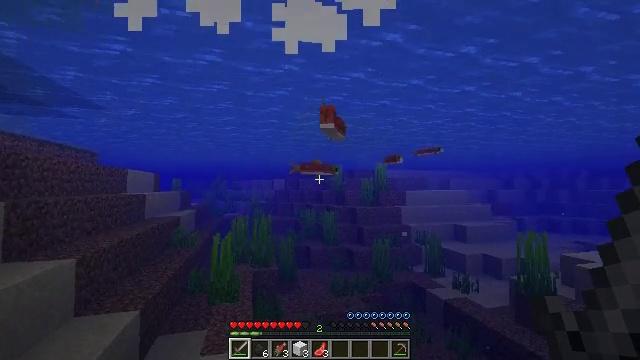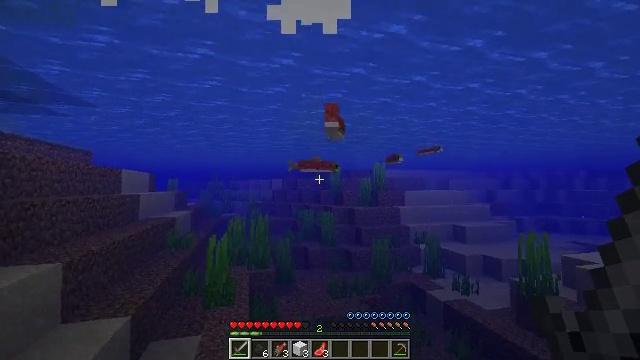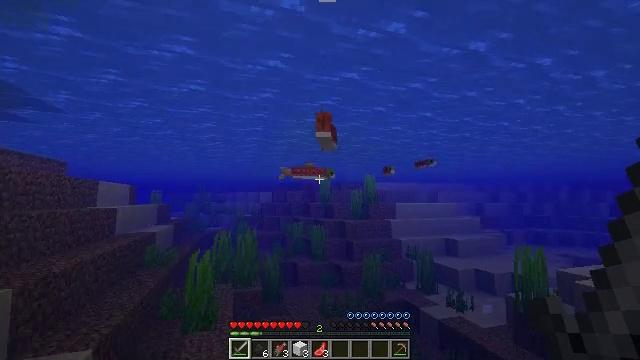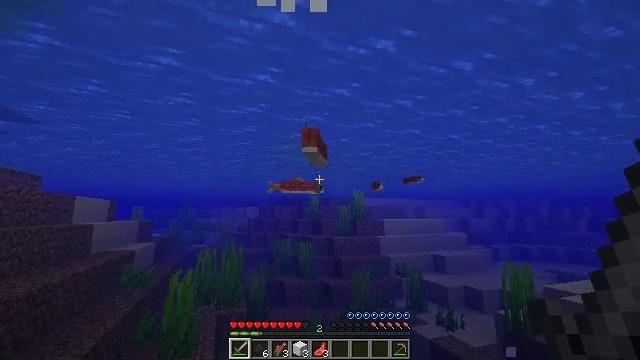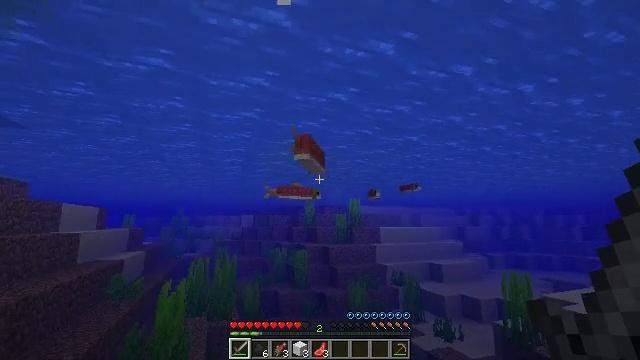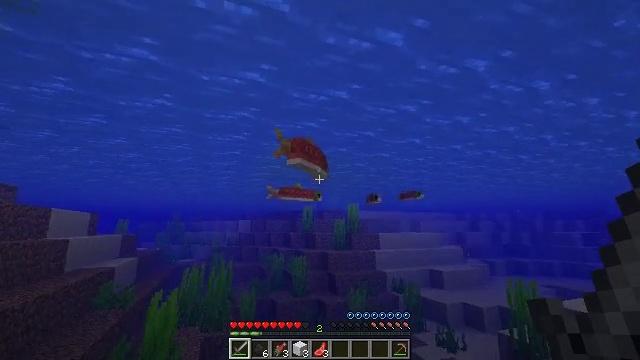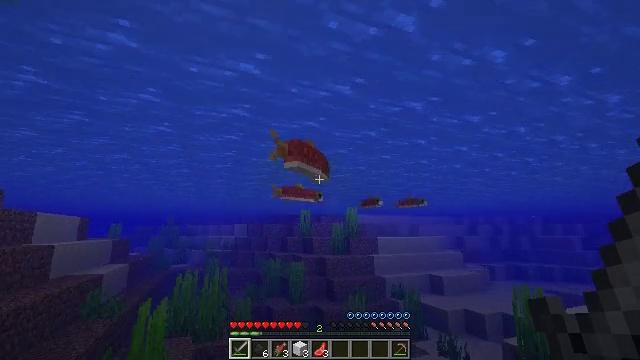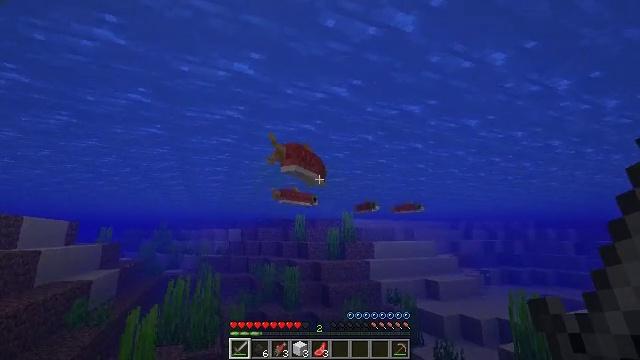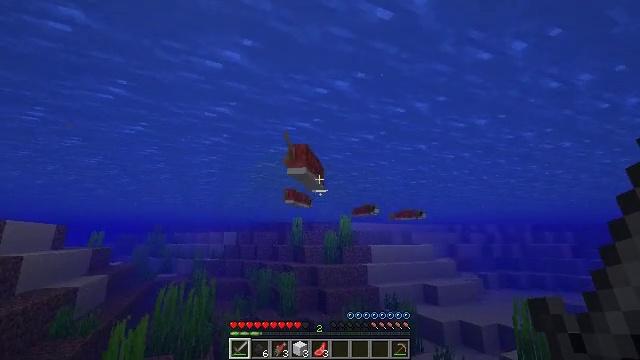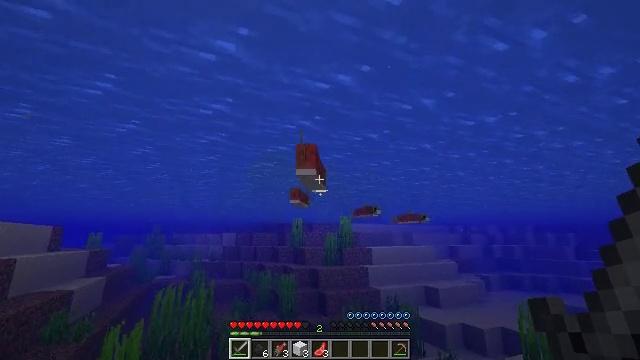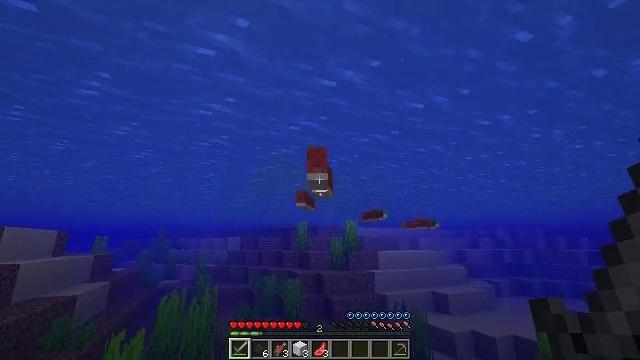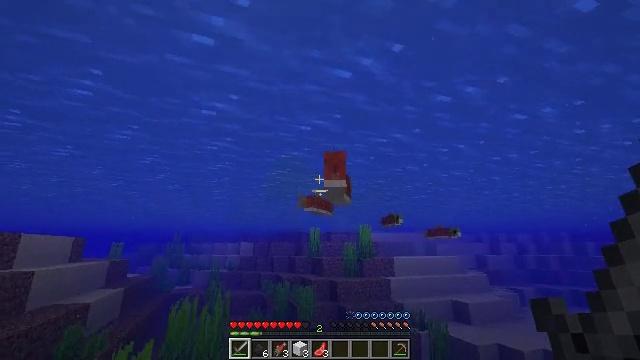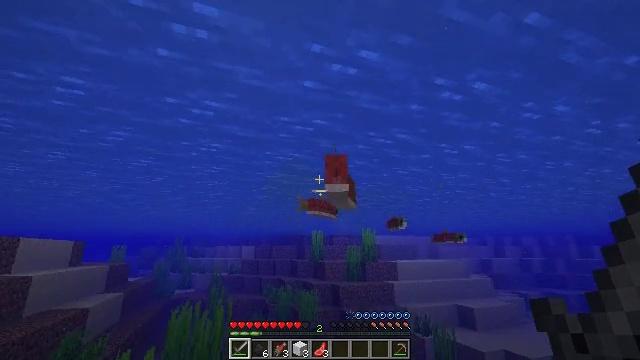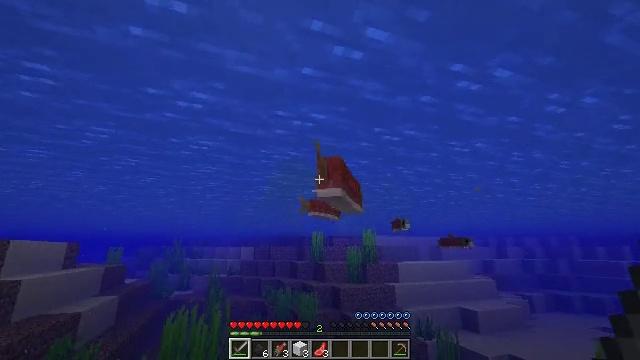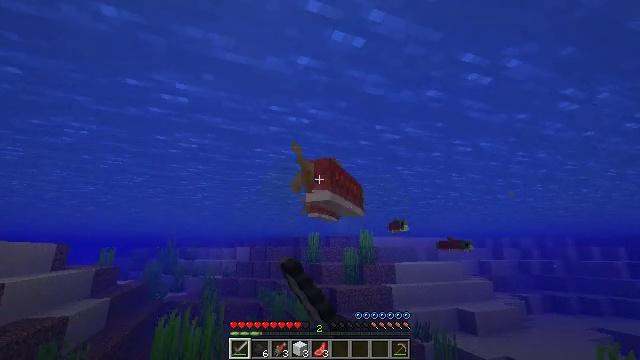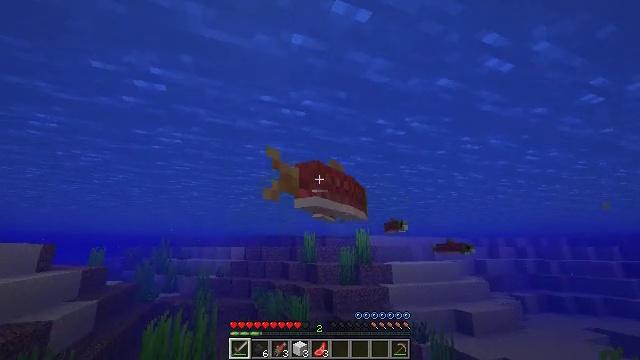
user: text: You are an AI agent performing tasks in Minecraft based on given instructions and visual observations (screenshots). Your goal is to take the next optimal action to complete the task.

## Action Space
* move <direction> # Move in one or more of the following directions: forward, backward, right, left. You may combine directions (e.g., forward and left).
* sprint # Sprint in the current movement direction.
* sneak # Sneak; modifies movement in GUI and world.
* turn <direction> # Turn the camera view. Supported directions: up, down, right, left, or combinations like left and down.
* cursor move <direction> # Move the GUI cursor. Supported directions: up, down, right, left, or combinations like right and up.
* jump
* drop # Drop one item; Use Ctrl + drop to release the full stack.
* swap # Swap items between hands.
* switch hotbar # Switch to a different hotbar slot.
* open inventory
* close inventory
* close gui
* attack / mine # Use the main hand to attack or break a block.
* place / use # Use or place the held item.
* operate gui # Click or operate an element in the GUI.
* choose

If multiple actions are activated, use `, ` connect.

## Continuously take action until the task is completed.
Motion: motion action
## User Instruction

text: Fish and kill the salmon.
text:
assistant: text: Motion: move forward
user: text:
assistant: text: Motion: move forward, turn right and up
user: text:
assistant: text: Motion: move forward, turn right and up
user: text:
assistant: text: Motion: move forward, turn right and up
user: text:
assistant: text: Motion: move forward, turn up
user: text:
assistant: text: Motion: move forward
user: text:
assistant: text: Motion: move forward, turn right
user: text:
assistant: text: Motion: move forward
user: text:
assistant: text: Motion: move forward
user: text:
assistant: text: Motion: move forward, turn left
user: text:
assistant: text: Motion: move forward, turn left
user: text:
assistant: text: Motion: move forward
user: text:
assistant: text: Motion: move forward, attack / mine
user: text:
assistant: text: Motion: move forward, attack / mine
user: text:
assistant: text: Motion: move forward, attack / mine
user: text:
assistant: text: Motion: move forward, turn right
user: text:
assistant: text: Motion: move forward, turn right
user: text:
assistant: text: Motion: move forward
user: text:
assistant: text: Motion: move forward
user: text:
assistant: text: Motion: move forward
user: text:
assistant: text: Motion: move forward, turn down
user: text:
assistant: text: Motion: move forward, turn down
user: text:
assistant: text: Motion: move forward, turn right and down
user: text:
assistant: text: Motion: move forward, turn right and down
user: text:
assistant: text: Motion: move forward, turn right
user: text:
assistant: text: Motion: move forward
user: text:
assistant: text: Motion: move forward, turn right
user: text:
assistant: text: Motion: move forward, turn right
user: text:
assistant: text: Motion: move forward
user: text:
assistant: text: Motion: move forward